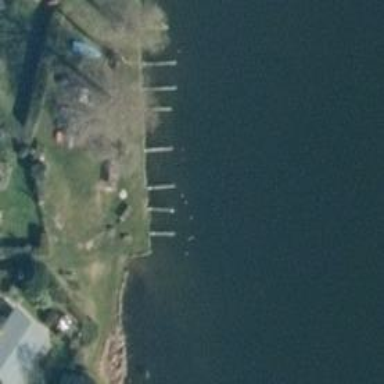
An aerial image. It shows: Man-made pier.